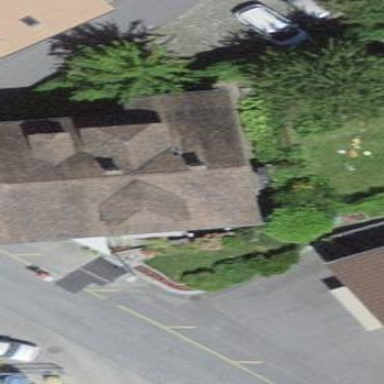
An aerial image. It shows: Residential building with half-hipped roof shape.